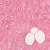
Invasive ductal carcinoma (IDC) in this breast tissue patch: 0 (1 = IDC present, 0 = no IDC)